Field crop: maize
Growth stage: 2
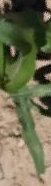
Species: maize